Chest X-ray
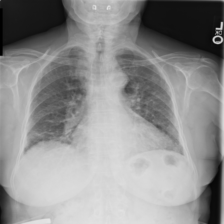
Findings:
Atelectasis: negative
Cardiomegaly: negative
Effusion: negative
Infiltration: positive
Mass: negative
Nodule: negative
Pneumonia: negative
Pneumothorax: negative
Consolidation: negative
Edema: negative
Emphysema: negative
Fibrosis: negative
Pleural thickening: negative
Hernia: negative